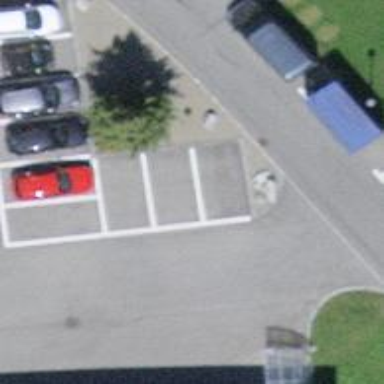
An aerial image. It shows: Parking area.